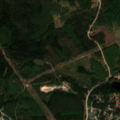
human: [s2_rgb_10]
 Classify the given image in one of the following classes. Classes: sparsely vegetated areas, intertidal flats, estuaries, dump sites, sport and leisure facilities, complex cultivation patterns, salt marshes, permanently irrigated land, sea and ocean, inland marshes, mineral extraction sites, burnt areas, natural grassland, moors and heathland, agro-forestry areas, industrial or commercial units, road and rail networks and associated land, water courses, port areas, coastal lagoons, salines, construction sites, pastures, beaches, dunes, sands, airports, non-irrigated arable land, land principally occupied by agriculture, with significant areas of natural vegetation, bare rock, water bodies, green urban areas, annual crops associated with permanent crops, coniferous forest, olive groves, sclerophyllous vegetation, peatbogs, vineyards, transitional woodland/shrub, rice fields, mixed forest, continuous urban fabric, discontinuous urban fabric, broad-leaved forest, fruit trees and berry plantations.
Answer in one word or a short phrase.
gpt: discontinuous urban fabric, coniferous forest, mixed forest, transitional woodland/shrub, water bodies